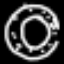
Label: donut